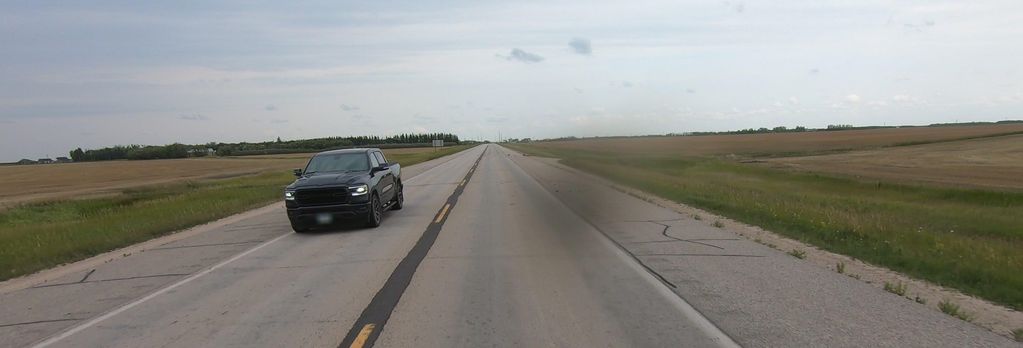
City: winnipeg